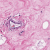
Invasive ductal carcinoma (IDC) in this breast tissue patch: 0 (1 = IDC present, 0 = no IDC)